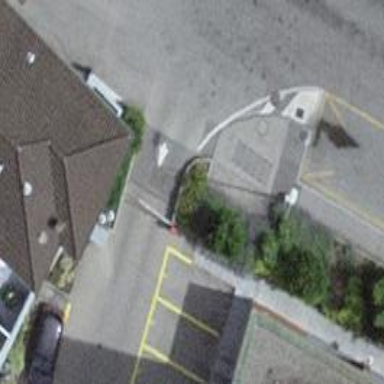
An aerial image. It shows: Lift gate barrier.